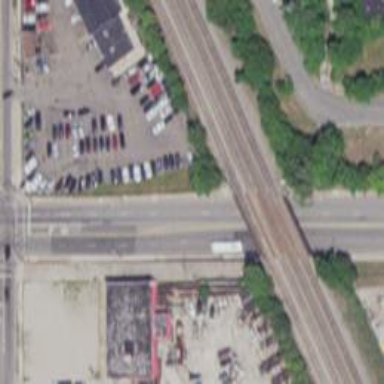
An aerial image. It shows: Railway siding with rails.